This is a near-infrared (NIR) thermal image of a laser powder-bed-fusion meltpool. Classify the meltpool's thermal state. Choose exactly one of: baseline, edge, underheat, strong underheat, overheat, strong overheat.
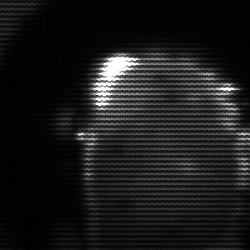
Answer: baseline